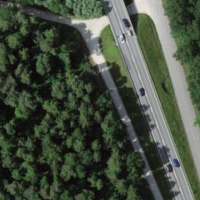
EUNIS habitat code: 44
Species observed at this site:
Picea abies
Veronica filiformis
Vanessa atalanta
Ficaria verna